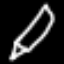
Label: pencil